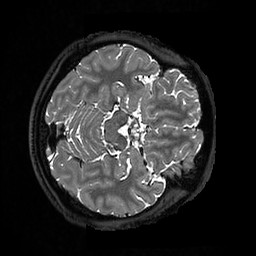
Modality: T2w
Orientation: axial
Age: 31
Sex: male
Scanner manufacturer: ge
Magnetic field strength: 3 T
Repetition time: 3.202 s
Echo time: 0.06609 s